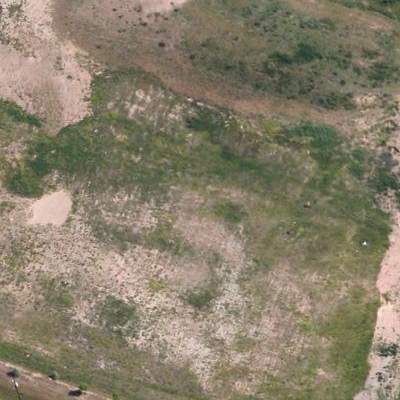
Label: aGrass